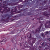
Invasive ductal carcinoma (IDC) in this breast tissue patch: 1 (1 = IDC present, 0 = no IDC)